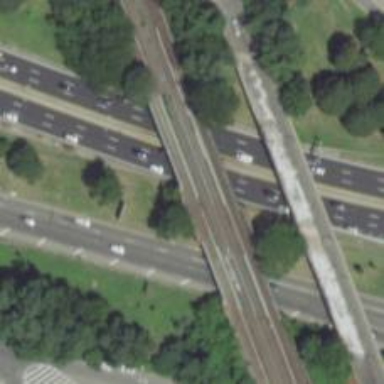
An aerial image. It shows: Railway bridge with electrified lines.